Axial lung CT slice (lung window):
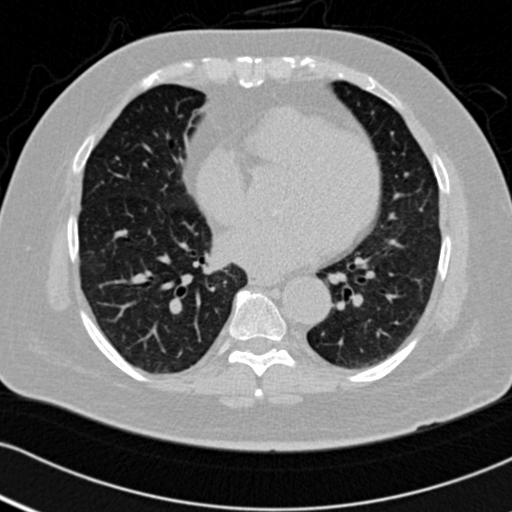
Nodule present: no